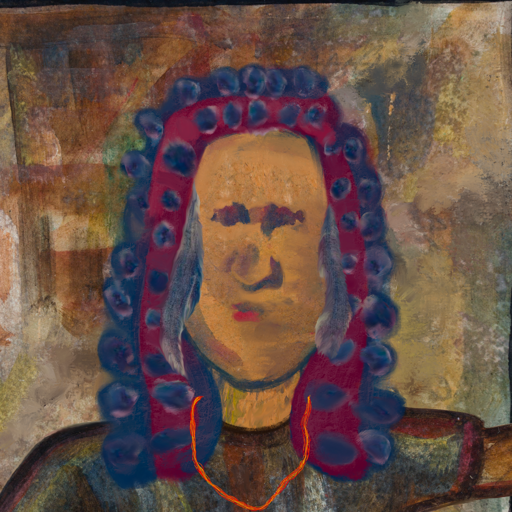
Background: Mosgoul, Head And Neck Front: In_The_Sun, Face Front: In_The_Sun, Bust: Mosgoul, Hair Front: Hill_Girl, Head Accessory: Blank, Second Necklace: Gypsy_Mother_2, Necklace: Blank, Baby: Blank